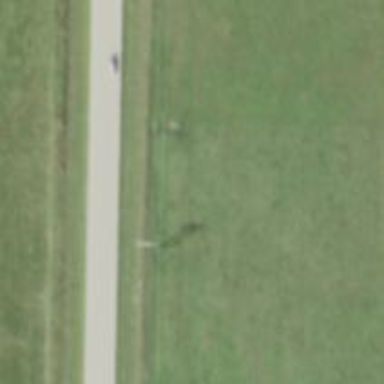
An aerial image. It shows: Power pole.